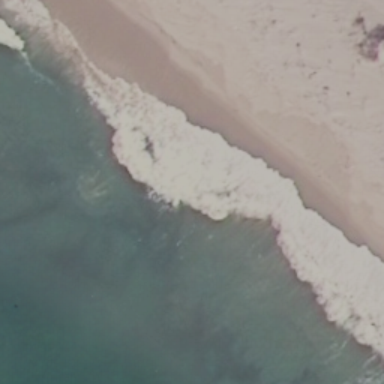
This is a beach with green sea and white sands .